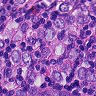
Metastatic tissue present: yes